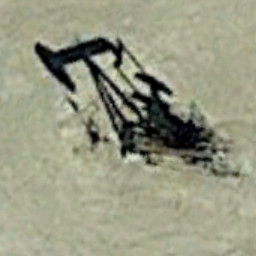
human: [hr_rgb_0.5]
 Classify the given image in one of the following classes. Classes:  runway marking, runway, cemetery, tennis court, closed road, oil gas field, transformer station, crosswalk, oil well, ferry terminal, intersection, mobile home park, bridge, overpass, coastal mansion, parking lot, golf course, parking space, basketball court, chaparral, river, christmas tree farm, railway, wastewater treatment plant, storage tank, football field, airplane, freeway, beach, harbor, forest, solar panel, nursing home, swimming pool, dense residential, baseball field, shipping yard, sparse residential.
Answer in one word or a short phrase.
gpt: oil well